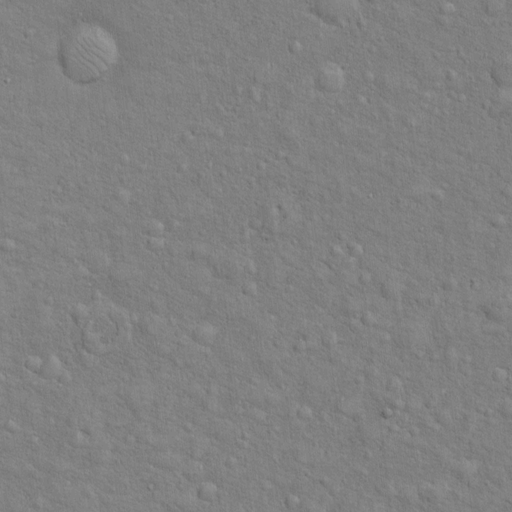
Classes present: Background